Field crop: maize
Growth stage: 1
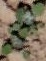
Species: chenopodium